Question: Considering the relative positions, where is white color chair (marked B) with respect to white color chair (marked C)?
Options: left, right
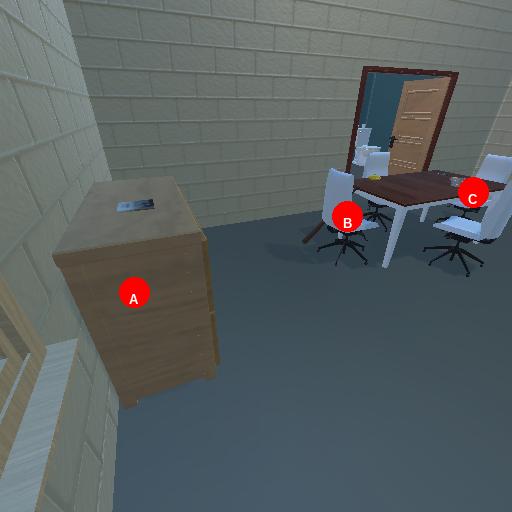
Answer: left